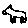
Label: house